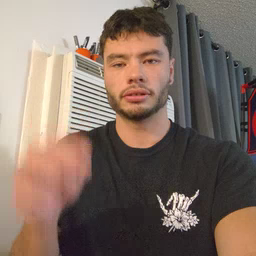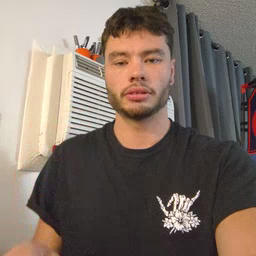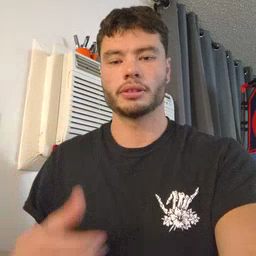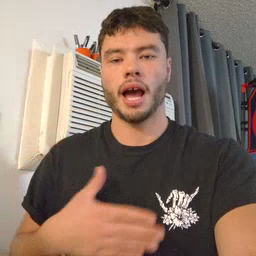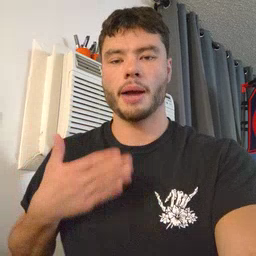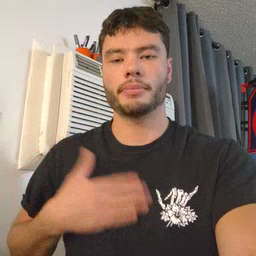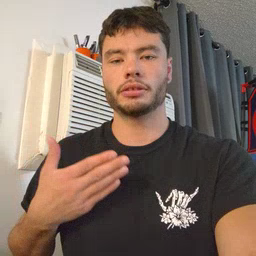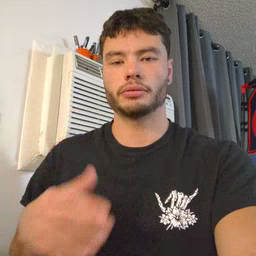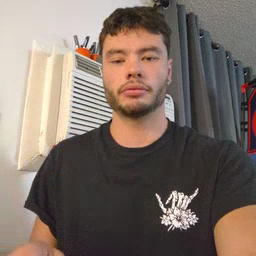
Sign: happy